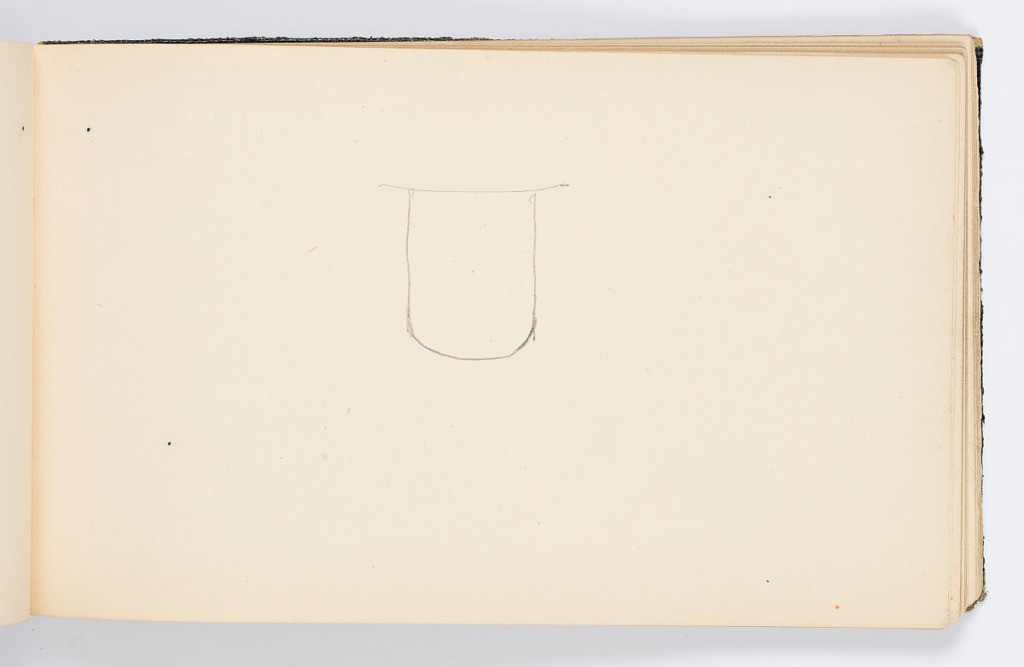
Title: Sketchbook Page
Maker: Kenyon Cox, American, 1856–1919
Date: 1883
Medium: Graphite on paper
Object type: Sketchbook folio
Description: Sketch of rounded form with a flat side.